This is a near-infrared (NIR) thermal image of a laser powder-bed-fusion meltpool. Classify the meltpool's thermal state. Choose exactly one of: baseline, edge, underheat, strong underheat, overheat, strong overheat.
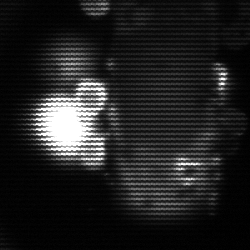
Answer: strong underheat